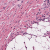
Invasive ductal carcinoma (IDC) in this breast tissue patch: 1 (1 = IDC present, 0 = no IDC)